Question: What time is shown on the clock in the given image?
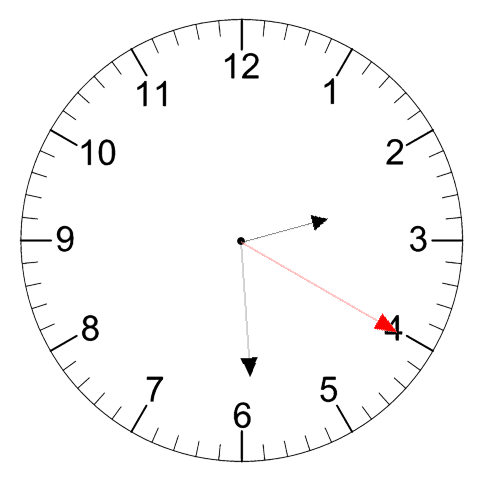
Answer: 02:29:20